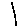
Label: line